Here is the raw acceleration-versus-time signal recorded on a bearing housing. Diagnose the bearing from this image, choosing from: normal, inner_race, outer_race, ball.
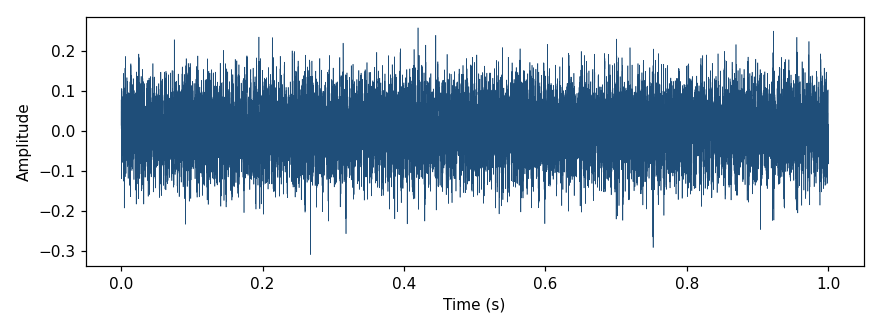
Answer: normal